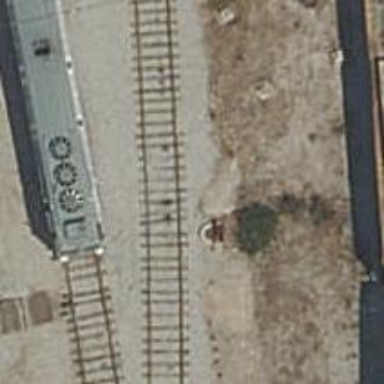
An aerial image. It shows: Railway yard with electrified contact lines.